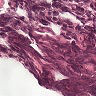
Metastatic tissue present: no